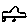
Label: car